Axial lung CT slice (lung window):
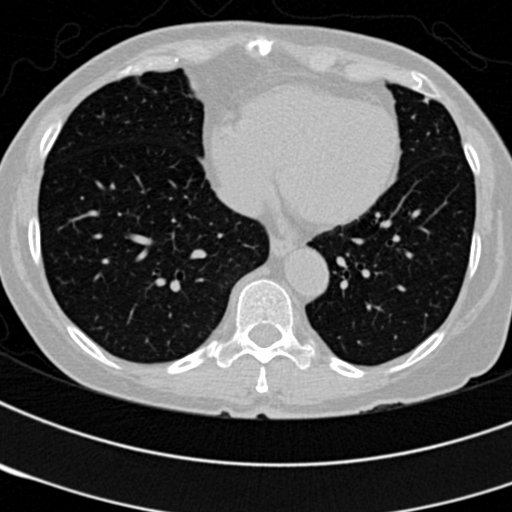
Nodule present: no